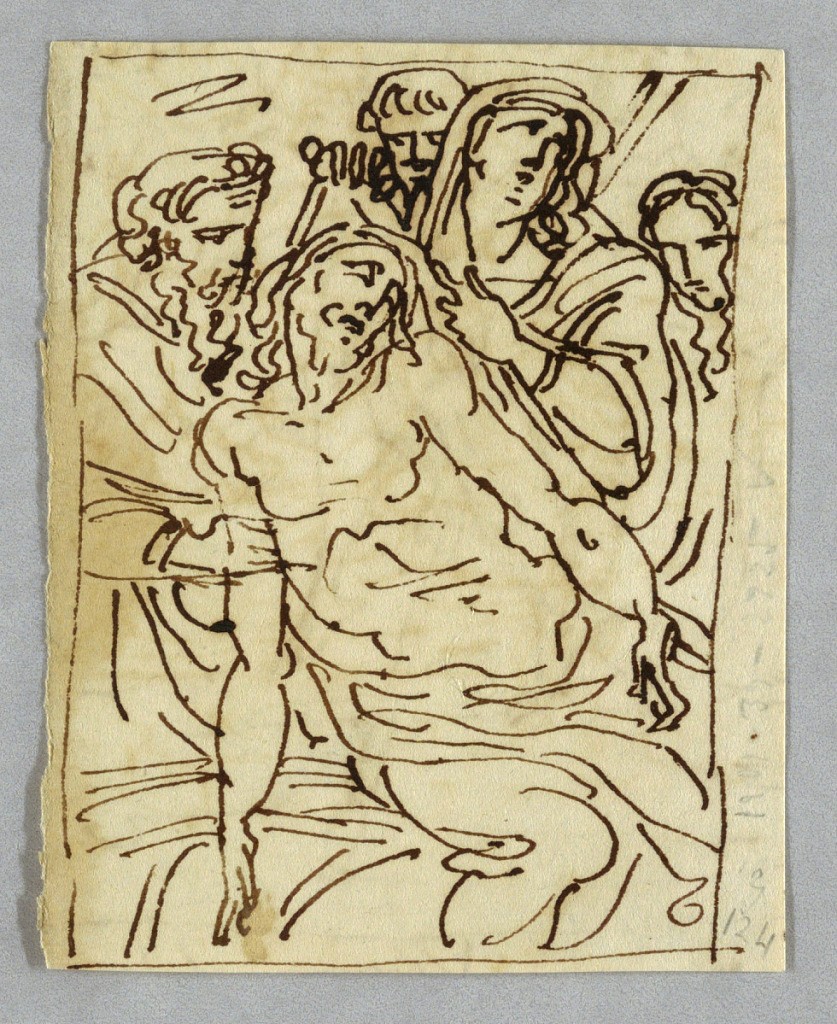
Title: Deposition of Christ
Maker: Felice Giani, Italian, 1758–1823
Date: Century: 19
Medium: Pen and brown ink on cream wove paper
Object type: Drawing
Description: Disposition of Christ. Verso: allegory of Time and winged genius.